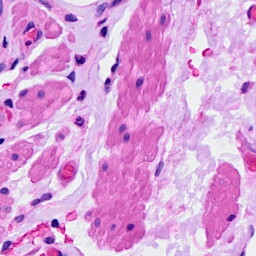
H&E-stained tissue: Ovarian